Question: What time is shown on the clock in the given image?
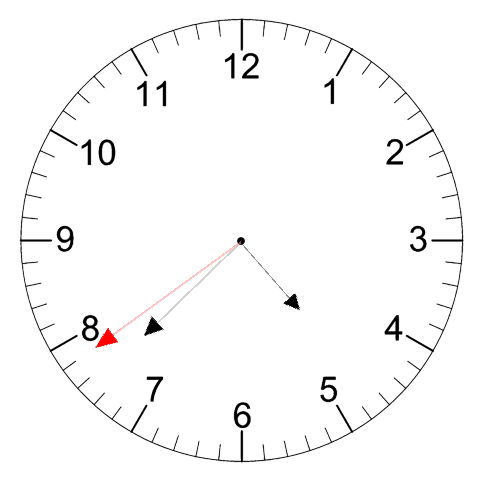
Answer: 04:37:39